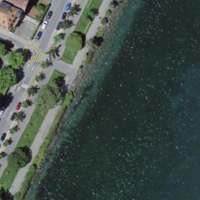
EUNIS habitat code: 14
Species observed at this site:
Cymbalaria muralis
Tropaeolum majus